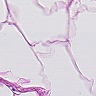
Metastatic tissue present: no